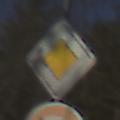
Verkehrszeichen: Vorfahrtsstrasse
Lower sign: UeberholverbotKraftfahrzeuge
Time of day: MorningAfternoon
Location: Outdoor (Nature)
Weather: Clear
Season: Winter
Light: Natural